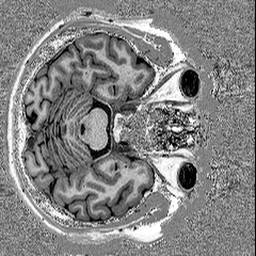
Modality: UNIT1
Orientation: axial
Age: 50
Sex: male
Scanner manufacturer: siemens
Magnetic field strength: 3 T
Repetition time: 5 s
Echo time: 0.00298 s